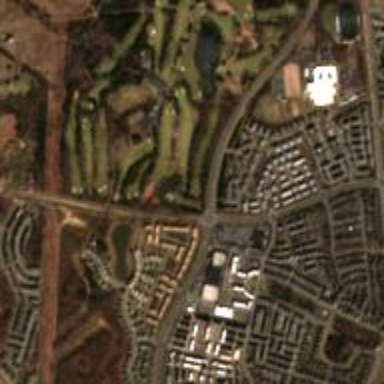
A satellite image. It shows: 18-hole golf course classified as leisure land.